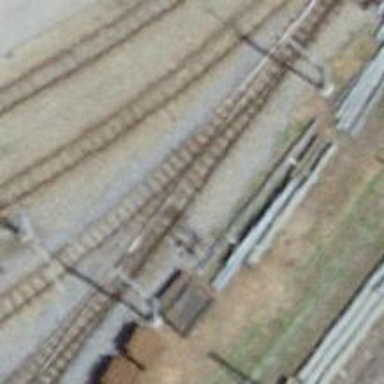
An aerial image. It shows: Railway switch.